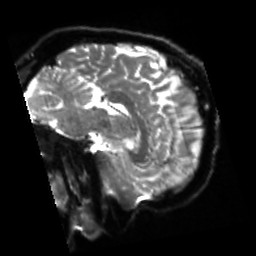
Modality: sbref
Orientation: sagittal
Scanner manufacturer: siemens
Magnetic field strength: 3 T
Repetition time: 4 s
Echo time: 0.0594 s